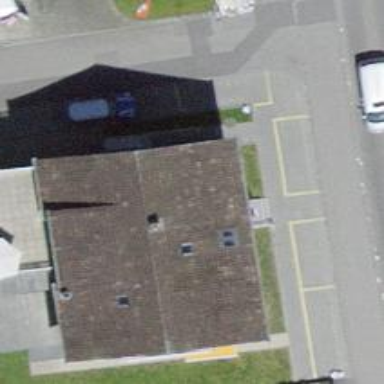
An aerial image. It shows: Restaurant.